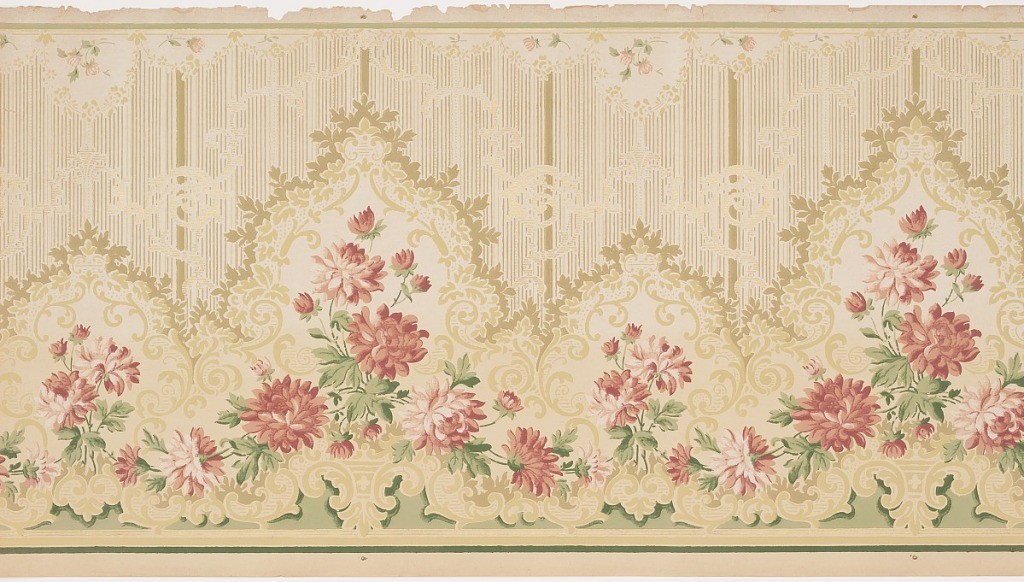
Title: Frieze
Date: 1905–1915
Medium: Machine-printed paper
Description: Red flowers enclosed within foliate medallions. There is a small band of foliate scrolls at the top. The fill is a brown stripe.